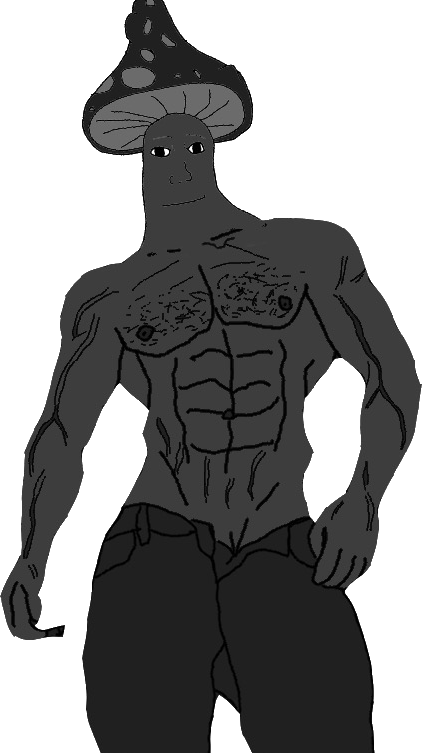
Label: 5_Shroomjak